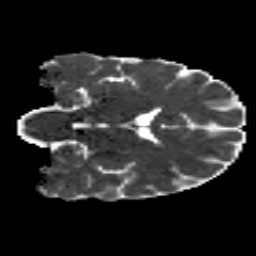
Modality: MD
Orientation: coronal
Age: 32
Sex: male
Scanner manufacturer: siemens
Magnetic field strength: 3 T
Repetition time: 8.8 s
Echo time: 0.085 s